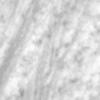
Label: change